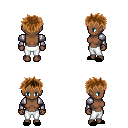
a pixel art fantasy rpg character, female body template, human, dark skin, steel arm armor, white pants, brown bedhead hairstyle, black slippers, four views (front, back, left, right), 2x2 character sprite sheet, small pixel art, hard edges, no anti-aliasing